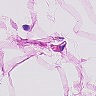
Metastatic tissue present: no